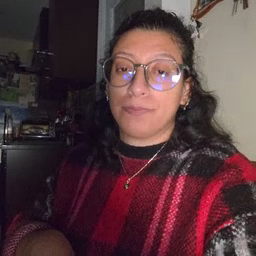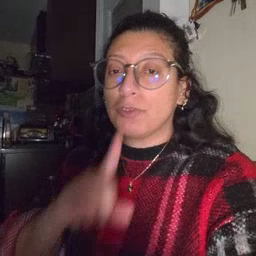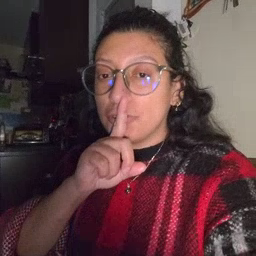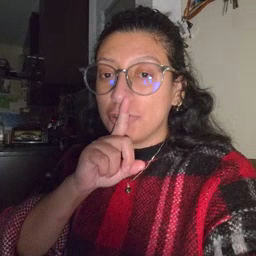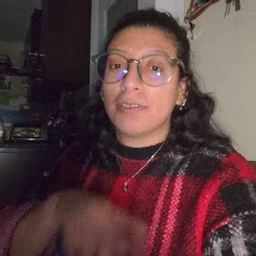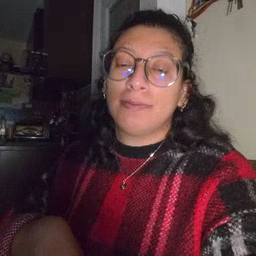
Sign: shhh